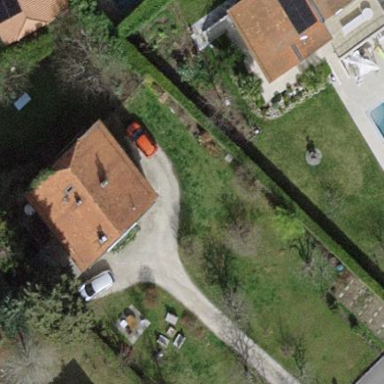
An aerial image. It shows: Garden enclosed by fence.